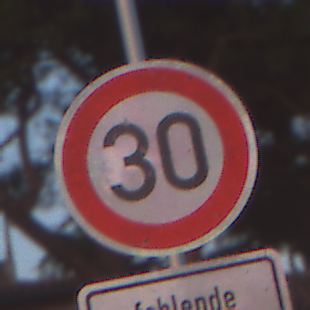
Verkehrszeichen: Geschwindigkeit30
Zusatzzeichen unten: HinweiseAufGefahrenDurchVerbaleAngabe7
Umgebung: Outdoor, Urban
Tageszeit: SunriseSunset
Wetter: Clear
Licht: Natural
Jahreszeit: NotSpecified
Kontrast: MediumContrast